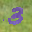
Label: 3